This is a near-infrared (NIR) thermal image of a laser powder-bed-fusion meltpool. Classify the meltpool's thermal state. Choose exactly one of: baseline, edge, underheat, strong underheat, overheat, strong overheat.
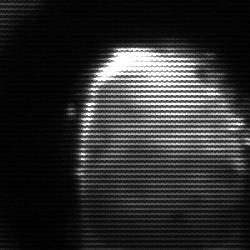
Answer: baseline